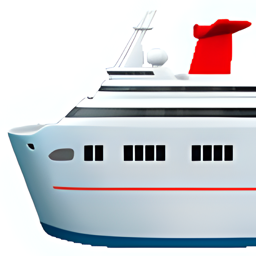
Name: passenger ship
Emoji: 🛳
Group: Travel & Places
Sub-group: transport-water